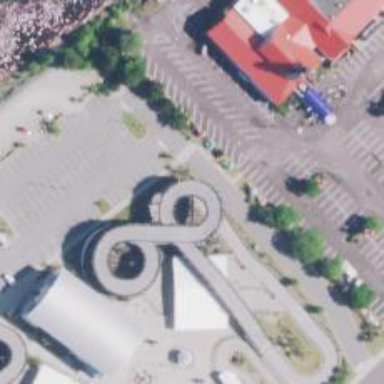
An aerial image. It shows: Karting raceway bridge.